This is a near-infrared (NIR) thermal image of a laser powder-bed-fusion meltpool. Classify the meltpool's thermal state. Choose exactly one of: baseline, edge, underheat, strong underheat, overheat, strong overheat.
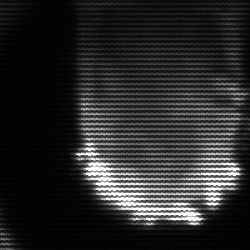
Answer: baseline